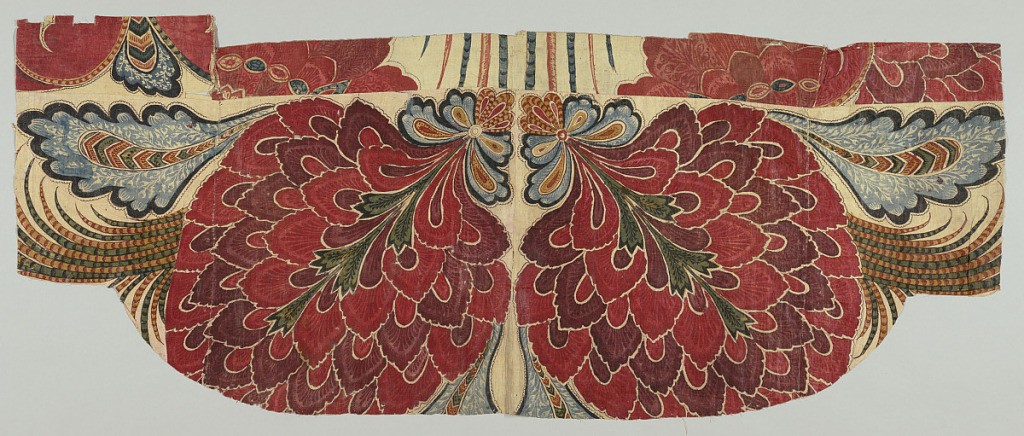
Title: Fragment
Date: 1700–1725
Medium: cotton Technique: mordant and resist painted and immersion dyed on plain weave (chintz)
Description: Imbricated palmette rise from a central point. Other pieces have been added to the fragment which shows parts of another design.  Fragment is seamed in center, pieced at bottom.

The portion of pattern seen is composed of two large palmettes of imbricated design in red, and purple, with green central stem.  They slant right and left from the center and appear to emerge from a cluster of leaves, of yellow, and red, outlined in black.  Right and left, projecting from the palmettes are clusters of narrow, sharply pointed leaves in green, red and yellow.  Below these are leaves in blue with heavy black outlines.  The whole pattern is outlined in a fine, dark wavy line, drawn about 1/8 inch from the leaves.  A glaze remains on the material.